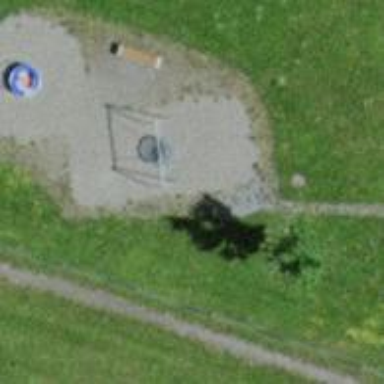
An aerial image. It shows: Playground featuring basket swing.